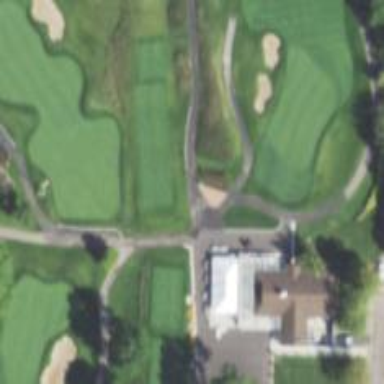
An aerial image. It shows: Service road designated as golf cart path.